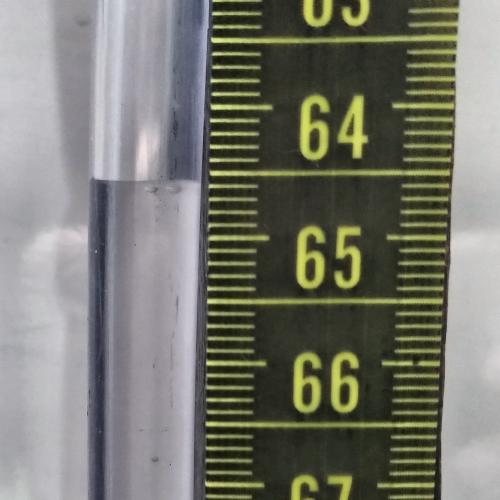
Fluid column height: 64.6 cm